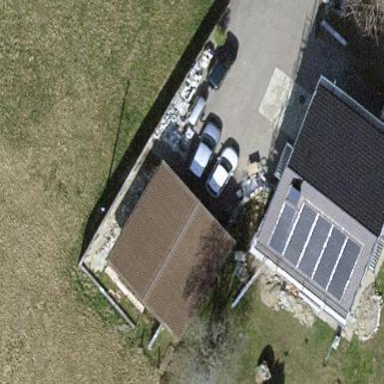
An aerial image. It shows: Garage.